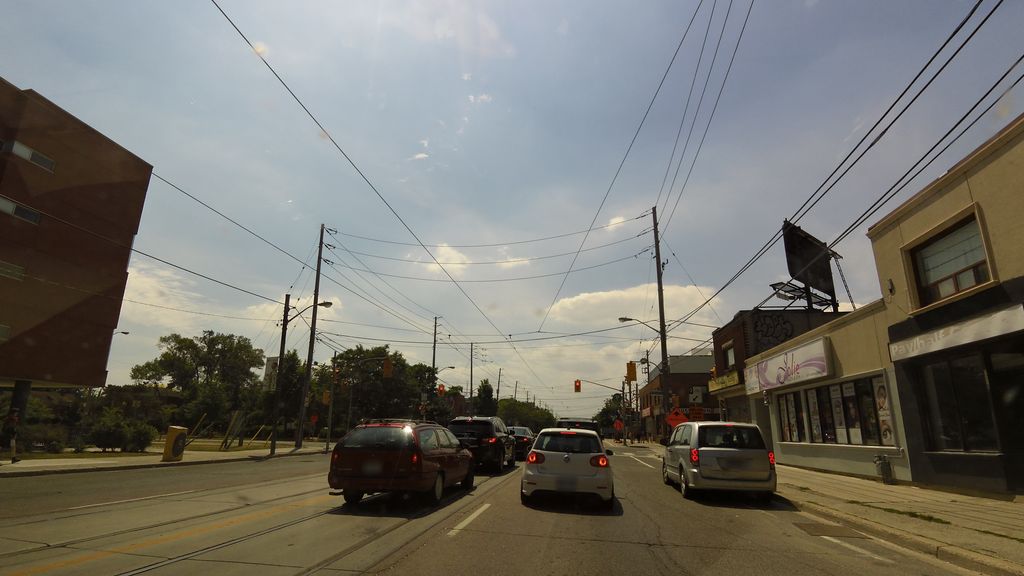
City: toronto